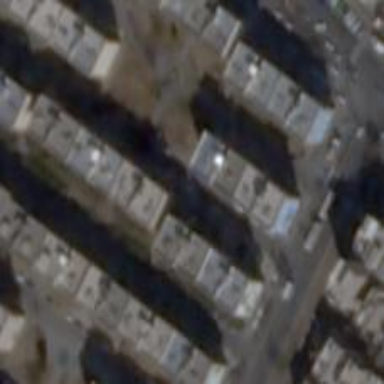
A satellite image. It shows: View of apartment building.